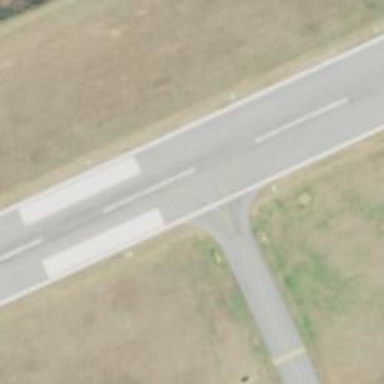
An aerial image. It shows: View of taxiway at the airport.